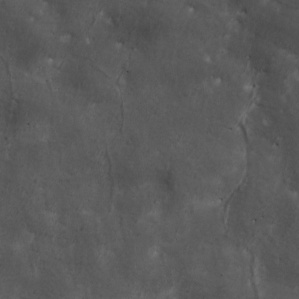
Label: non_frost